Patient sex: F
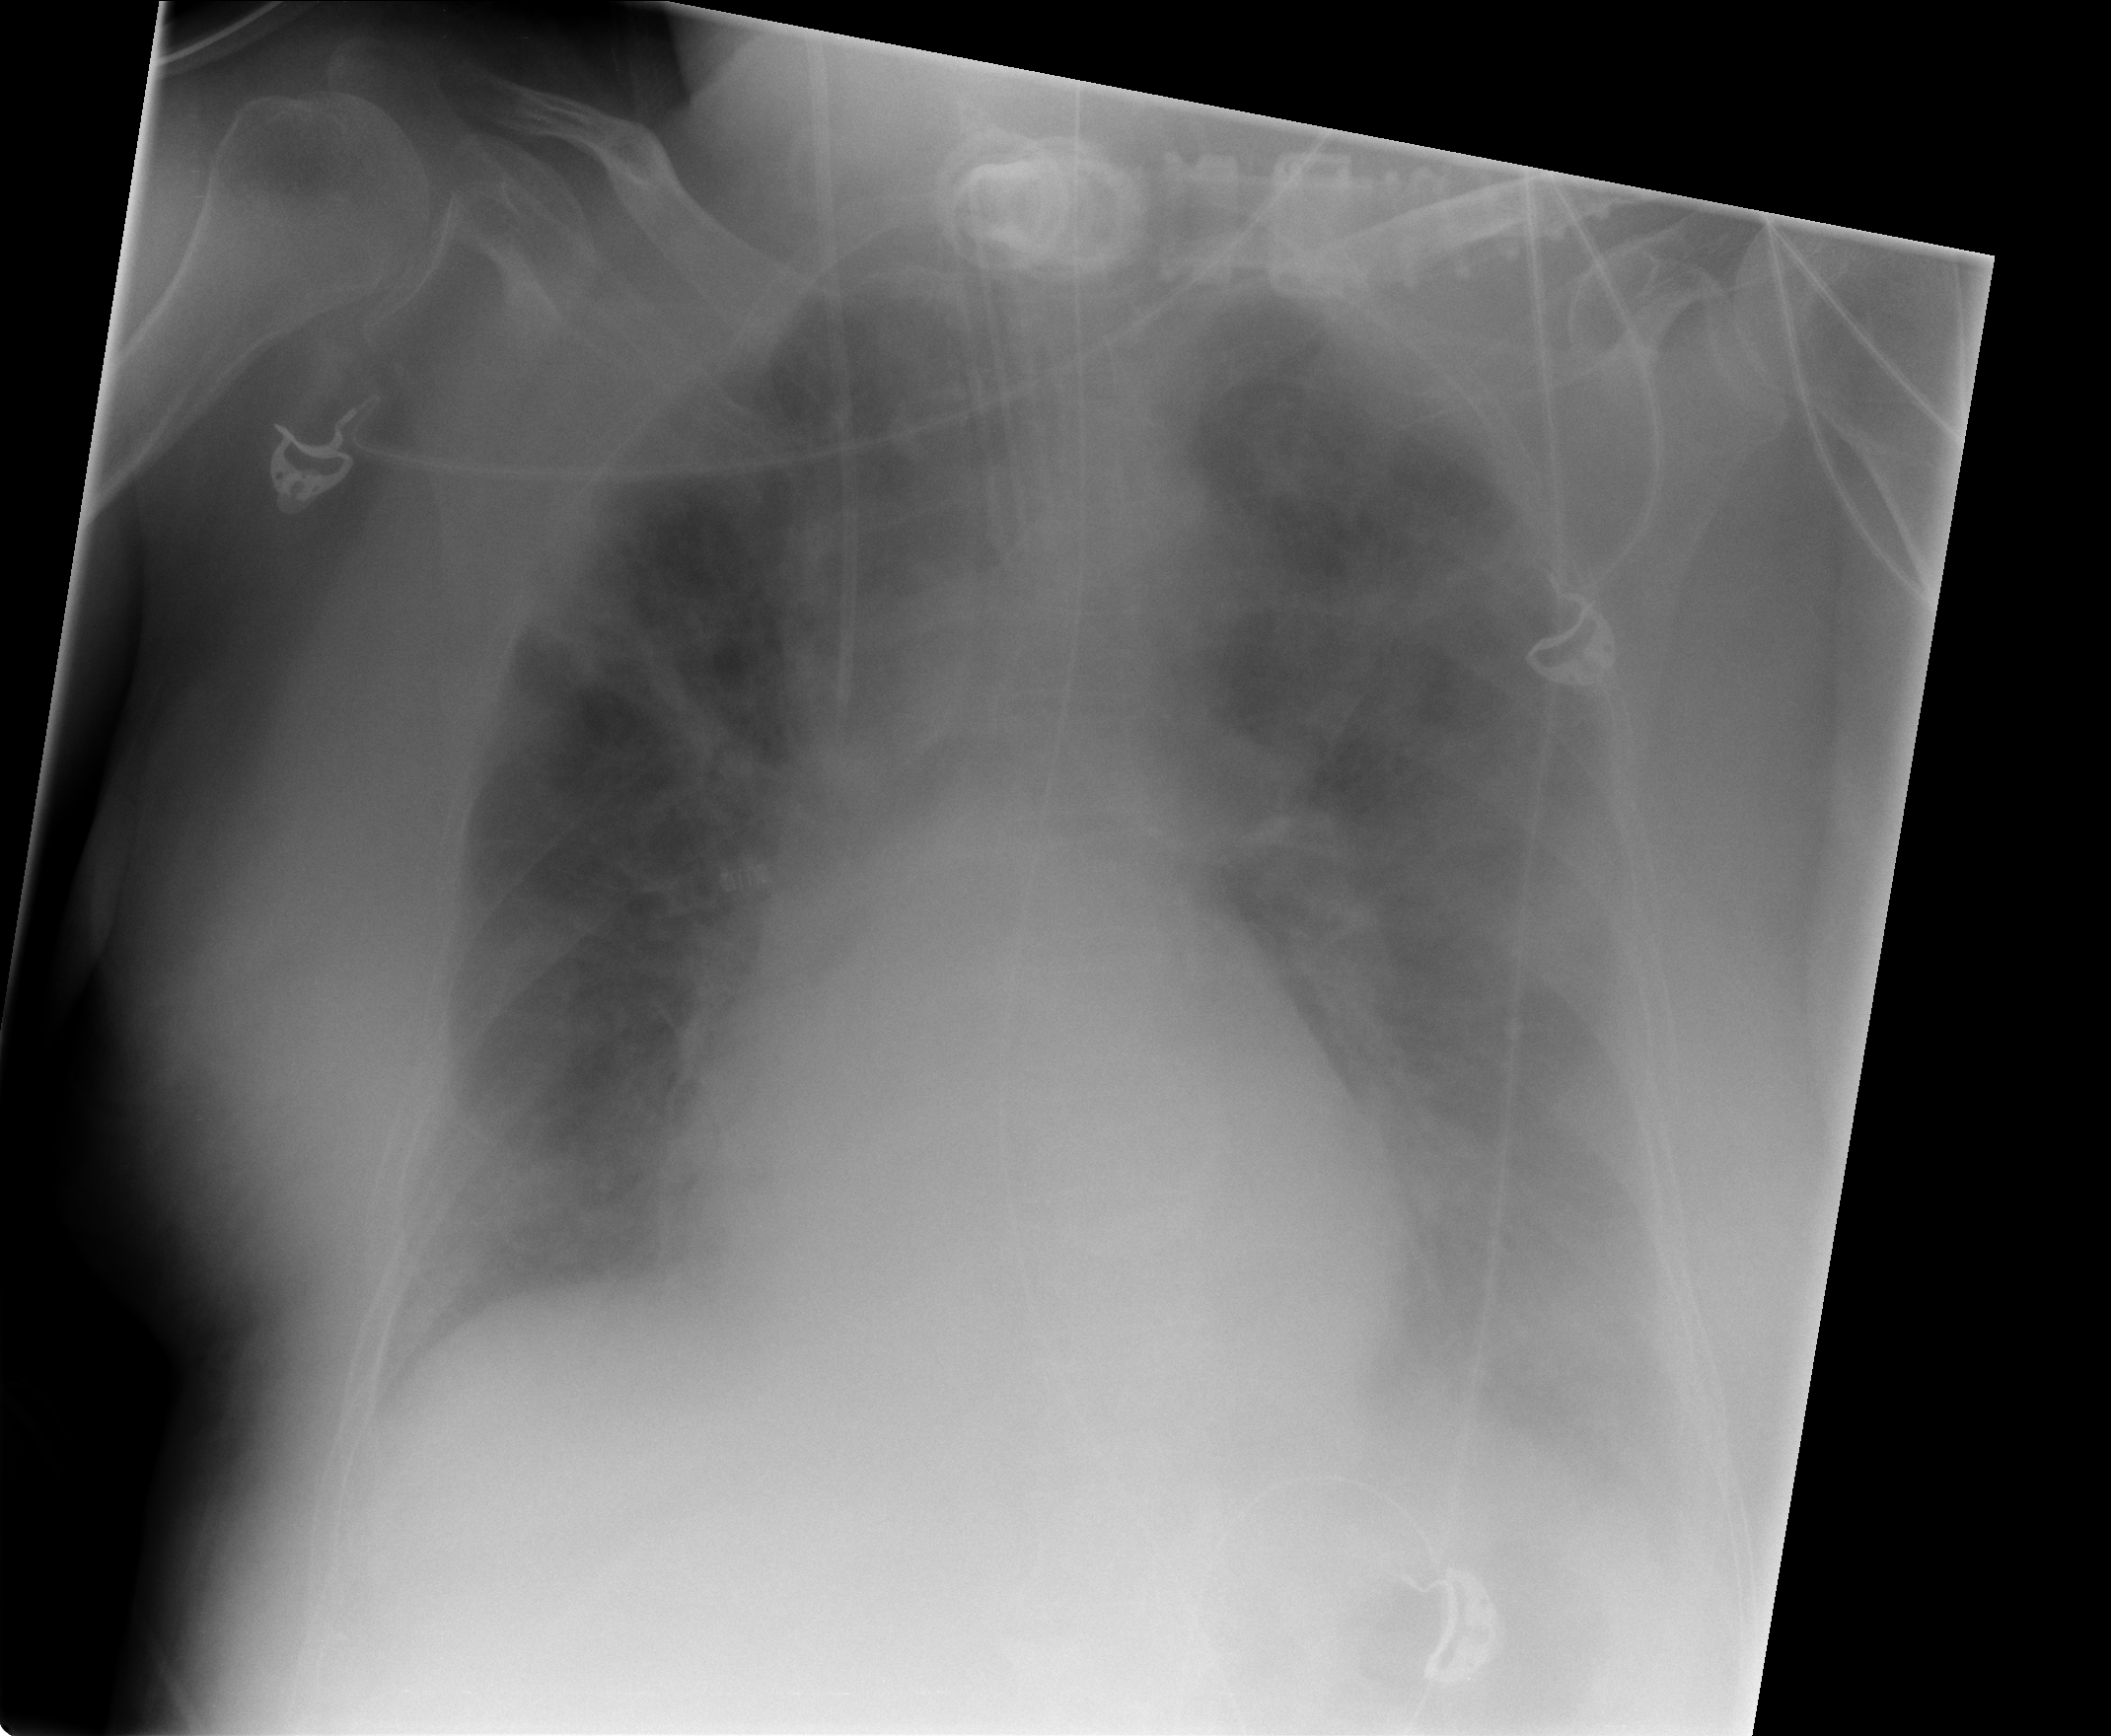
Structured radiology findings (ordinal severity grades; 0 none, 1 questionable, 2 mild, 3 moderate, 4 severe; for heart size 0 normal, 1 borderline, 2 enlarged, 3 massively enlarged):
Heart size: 0
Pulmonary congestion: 2
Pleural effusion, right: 2
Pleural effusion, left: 3
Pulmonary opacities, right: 3
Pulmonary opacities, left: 3
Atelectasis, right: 2
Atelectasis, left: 3